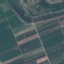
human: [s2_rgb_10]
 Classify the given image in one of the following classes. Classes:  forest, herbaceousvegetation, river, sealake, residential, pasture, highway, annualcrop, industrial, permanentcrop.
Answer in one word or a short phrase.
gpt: PermanentCrop